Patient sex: M
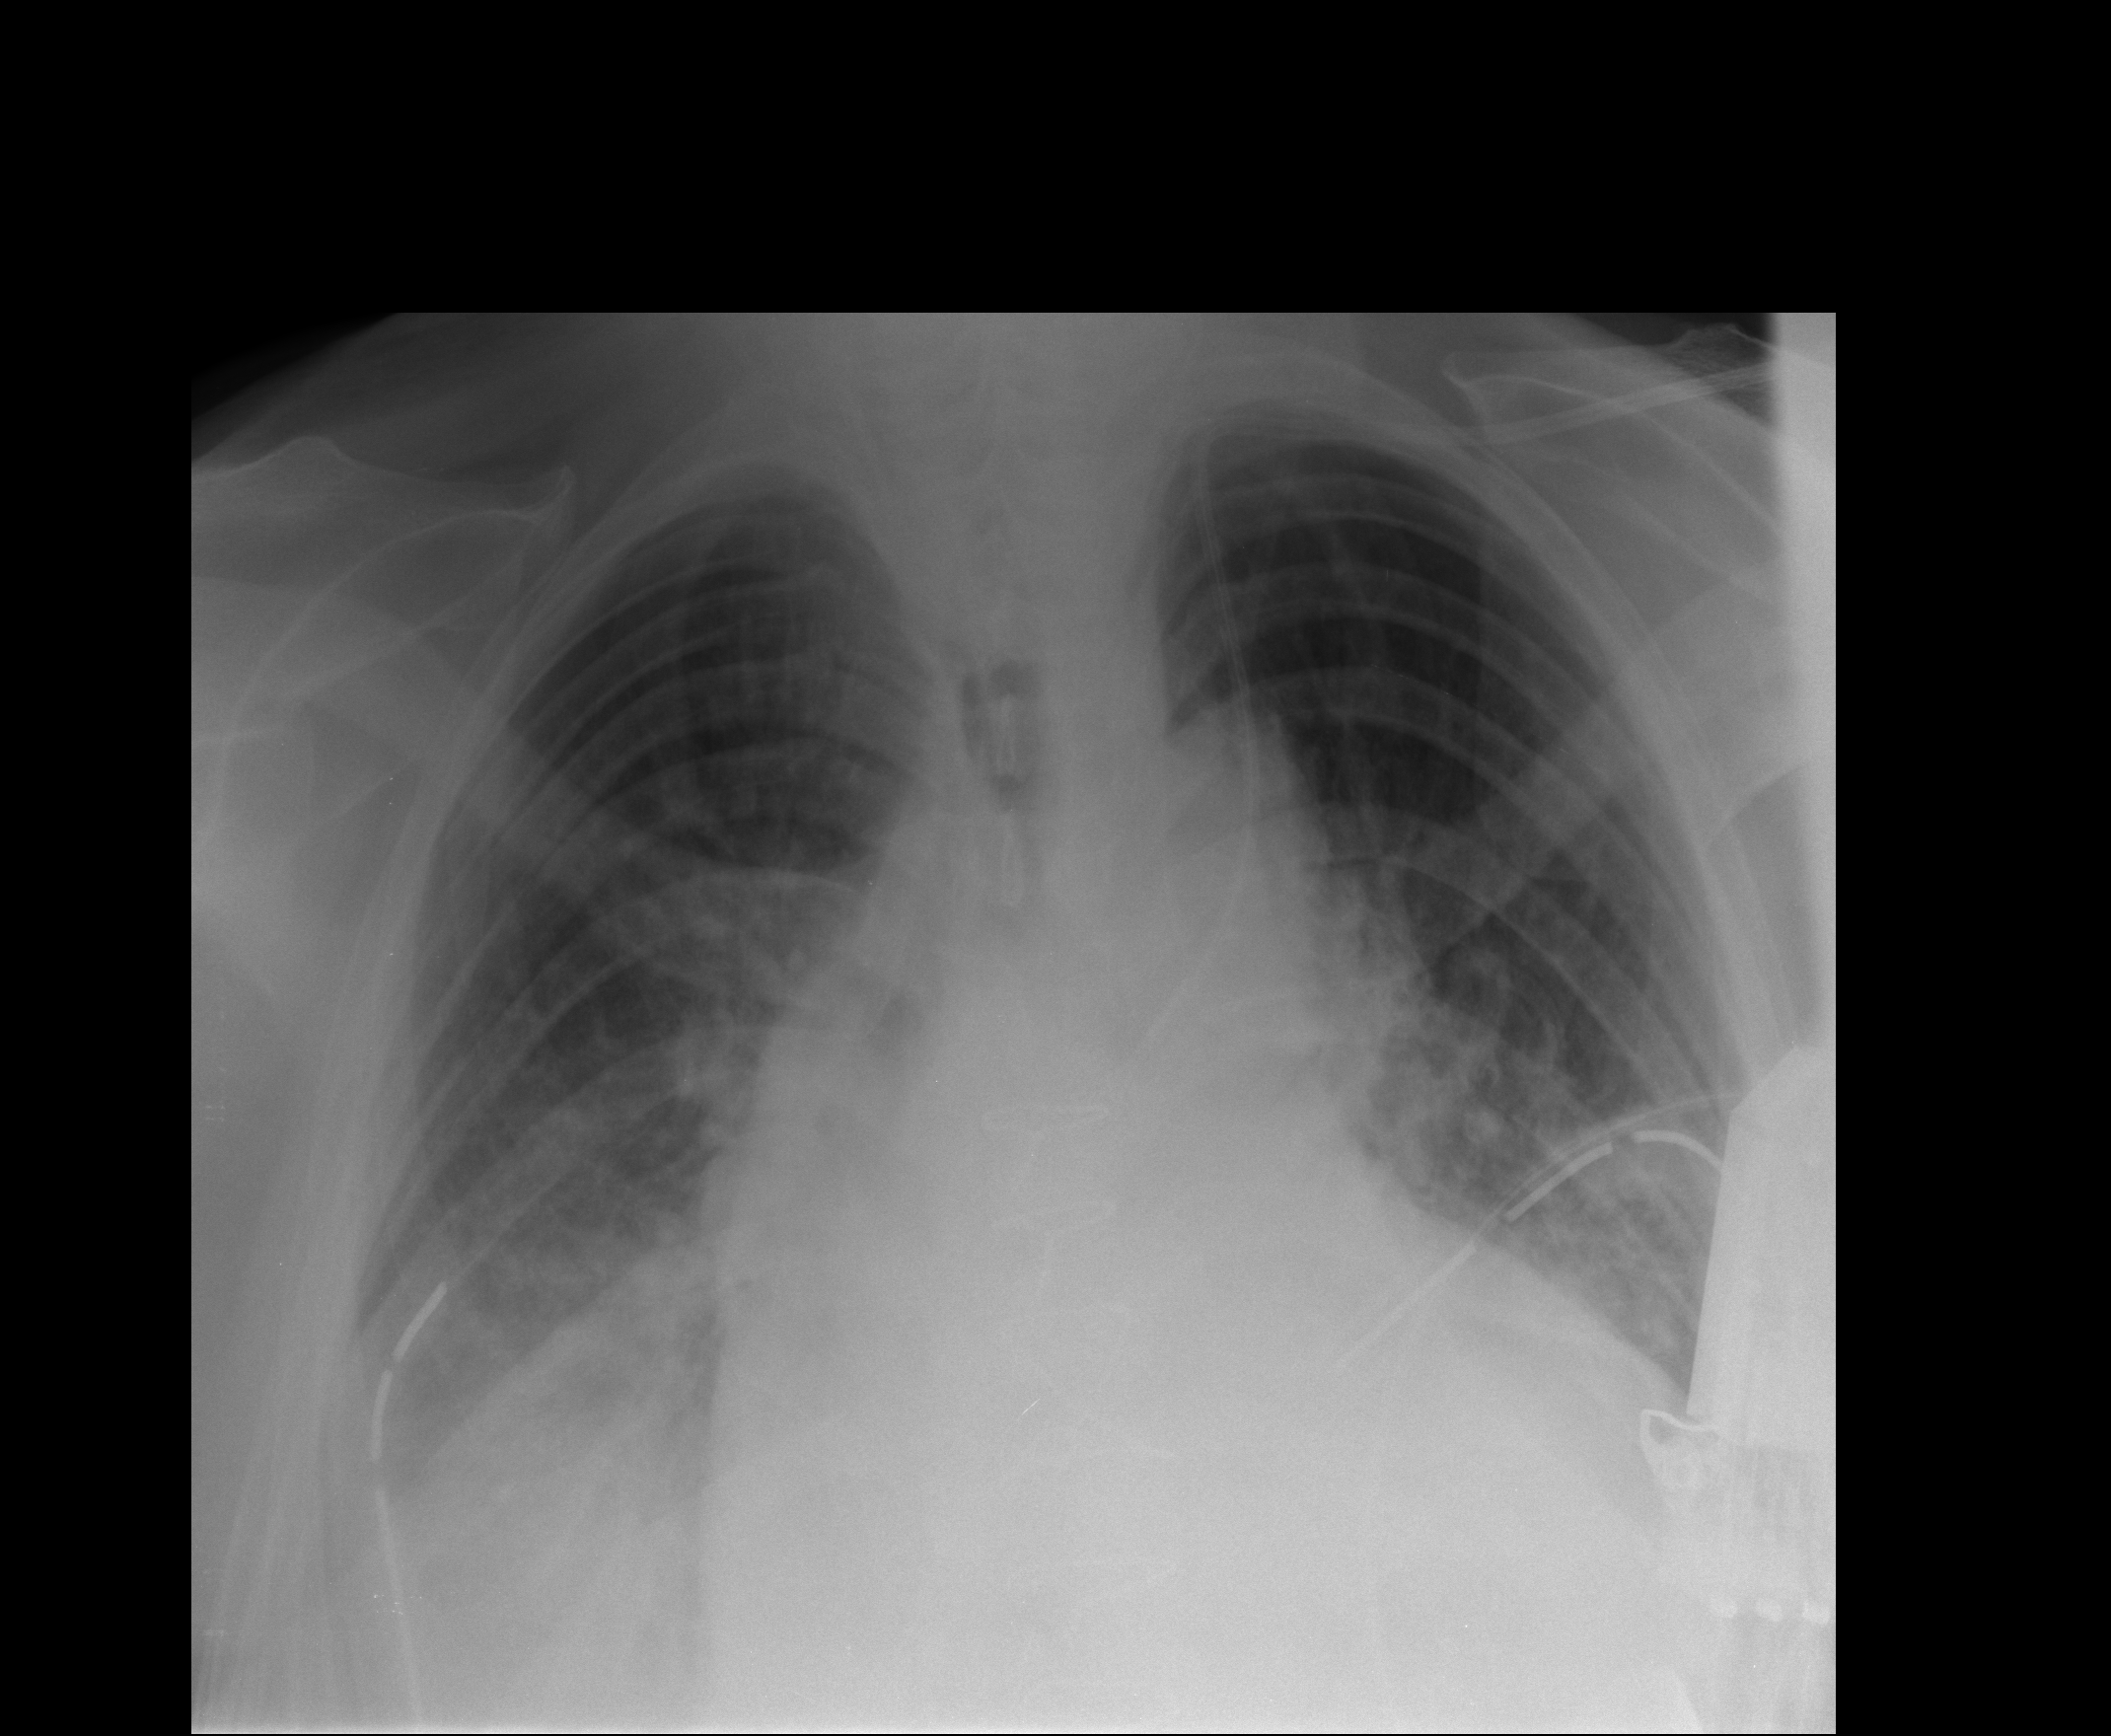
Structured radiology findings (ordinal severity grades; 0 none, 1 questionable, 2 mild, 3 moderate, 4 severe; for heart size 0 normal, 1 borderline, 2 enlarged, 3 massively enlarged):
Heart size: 2
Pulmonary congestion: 3
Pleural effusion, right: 2
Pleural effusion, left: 0
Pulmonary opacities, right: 0
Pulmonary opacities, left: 0
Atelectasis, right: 2
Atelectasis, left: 2